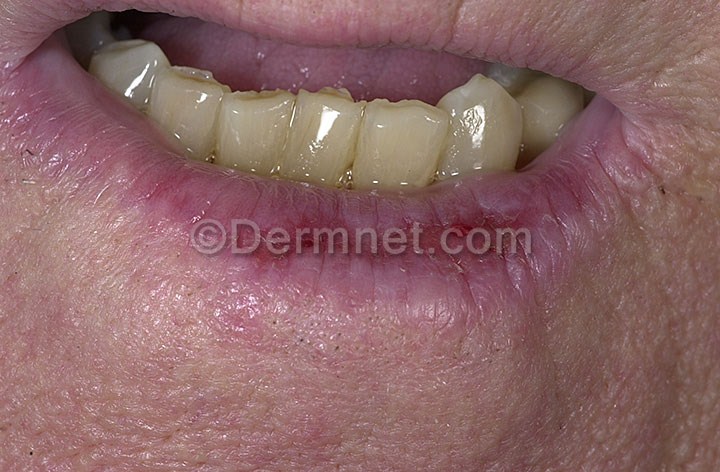
Disease: Actinic Keratosis Basal Cell Carcinoma and other Malignant Lesions